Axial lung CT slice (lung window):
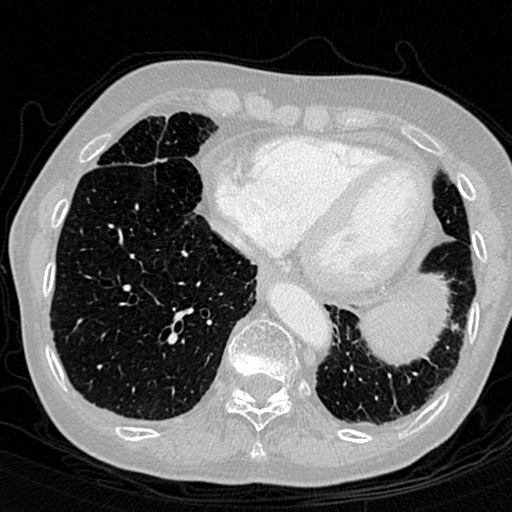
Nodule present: no